Current action and preconditions to check: trajectory_clear

Your task: For each precondition in the list above, predict whether it will hold at this action.

Consider the current scene as observed from the mobile robot's camera, and analyze the predicted future states of all dynamic agents (e.g., people, animals, vehicles, or any moving entities) within the NEXT SECOND.

IMPORTANT: Only answer "very likely" if you are absolutely certain—based on strong, clear evidence—that a dynamic agent will violate the precondition in the predicted future state. Do NOT answer "very likely" for unlikely, ambiguous, or low-probability risks.

Ask yourself for each precondition: Is there a high probability, with clear and convincing evidence, that the predicted future states of any dynamic agent will interfere with the predicted future state of the currently executing action within the NEXT SECOND, causing that precondition to fail?

Assess the risk level based on these predictions. Use "likely" or "very likely" if motions create a clear risk of interference.

Use "neutral" or "improbable" if agents are nearby but their predicted paths are clearly diverging or non-conflicting.

Failure Risk Categories: "very improbable", "improbable", "neutral", "likely", "very likely"

Answer Format: Output ONLY the probability_of_failure value from these categories: "very improbable", "improbable", "neutral", "likely", "very likely"

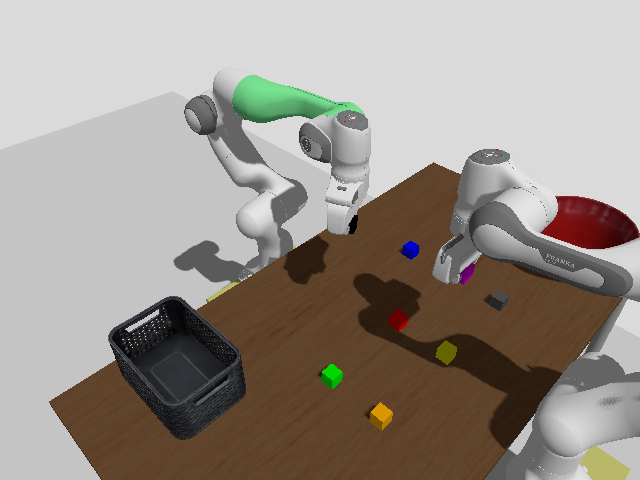

Answer: very improbable